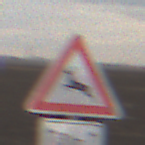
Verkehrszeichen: WildwechselRechts
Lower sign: LaengeEinerStrecke2
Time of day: MorningAfternoon
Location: Outdoor (Nature)
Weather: Overcast
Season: NotSpecified
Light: Natural